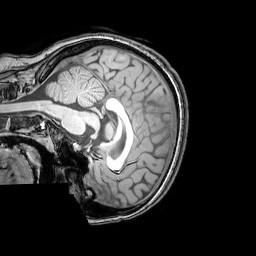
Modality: T1w
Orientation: sagittal
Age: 25
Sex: female
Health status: healthy
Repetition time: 0.081 s
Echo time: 0.037 s